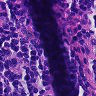
Metastatic tissue present: no